Question: I'm having difficulties with the following database schema:

I know that, for some reason, this model allows me to add a blog post that doesn't belong to any category. Could someone please tell me why that is?
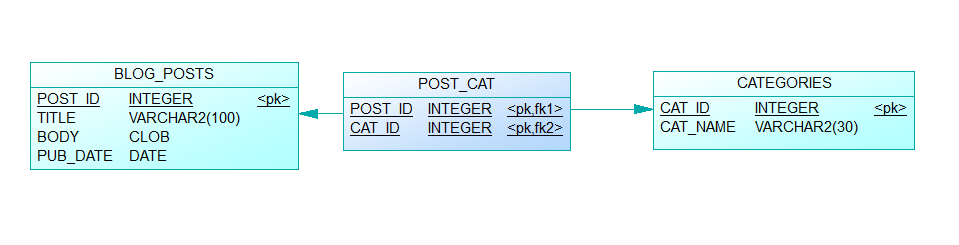
Answer: Because your 'BLOG_POST' entity does not have direct relationship with 'CATEGORIES'.
If you are looking to achieve that, then you should add a new field in the 'BLOG_POST', named e.g. 'ID_CATEGORY', as NOT NULLABLE, and being a foreign-key of 'CATEGORIES' table.